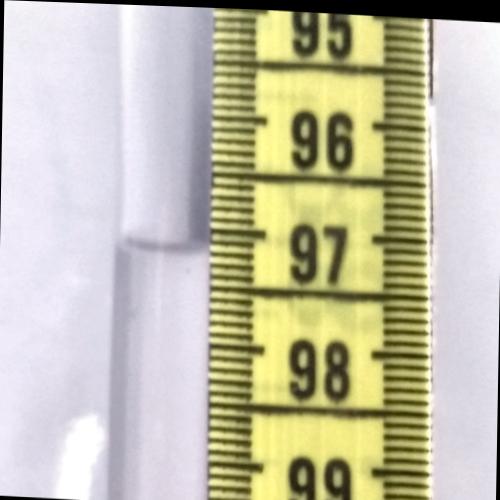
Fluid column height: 97.2 cm